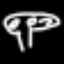
Label: mushroom